Aerial crown-view tile of a tropical tree (Barro Colorado Island, Panama), acquired 20241112:
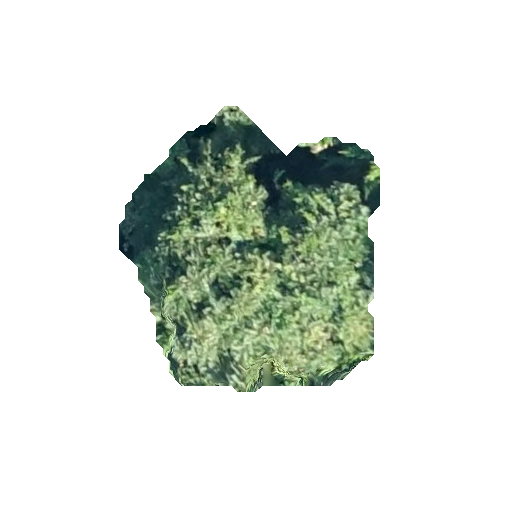
Species: Jacaranda copaia
GBIF accepted scientific name: Jacaranda copaia
Crown area: 86.559 m²